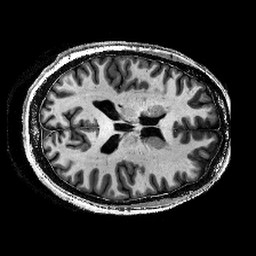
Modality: T1w
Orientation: axial
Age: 42
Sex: female
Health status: healthy
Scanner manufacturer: siemens
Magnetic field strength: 9.4 T
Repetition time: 6 s
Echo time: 0.003 s